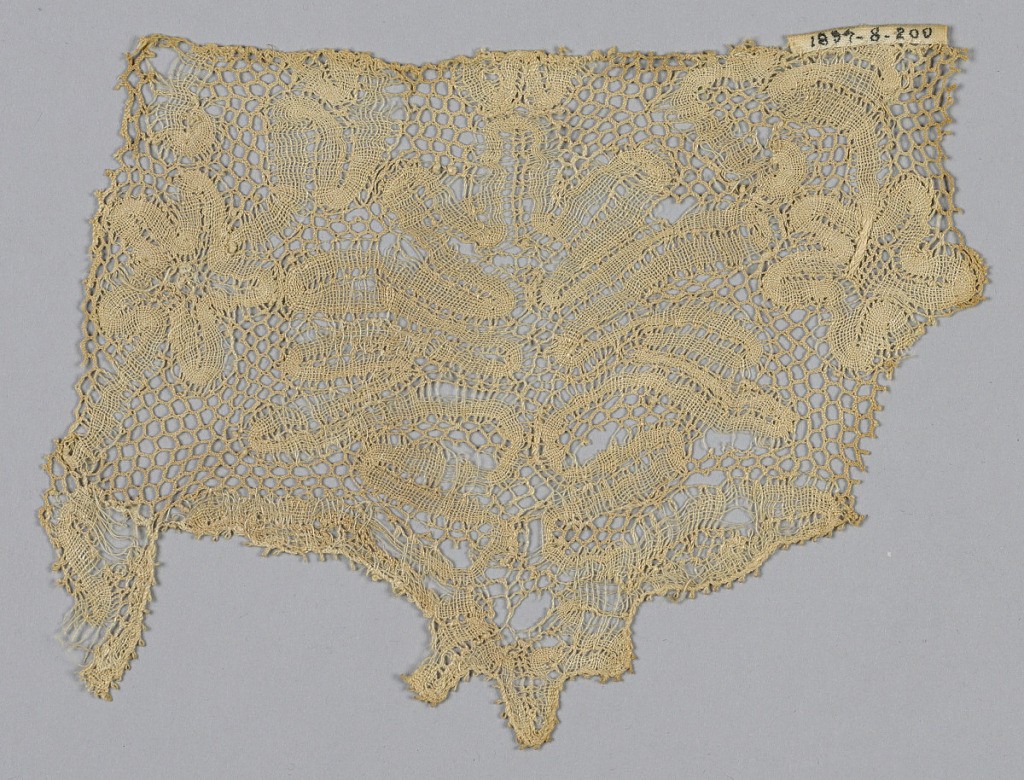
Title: Fragment
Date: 17th century
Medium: linen Technique: bobbin lace (continuous tape with Valenciennes round mesh)
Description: Fragment of bobbin lace made with continuous tape.